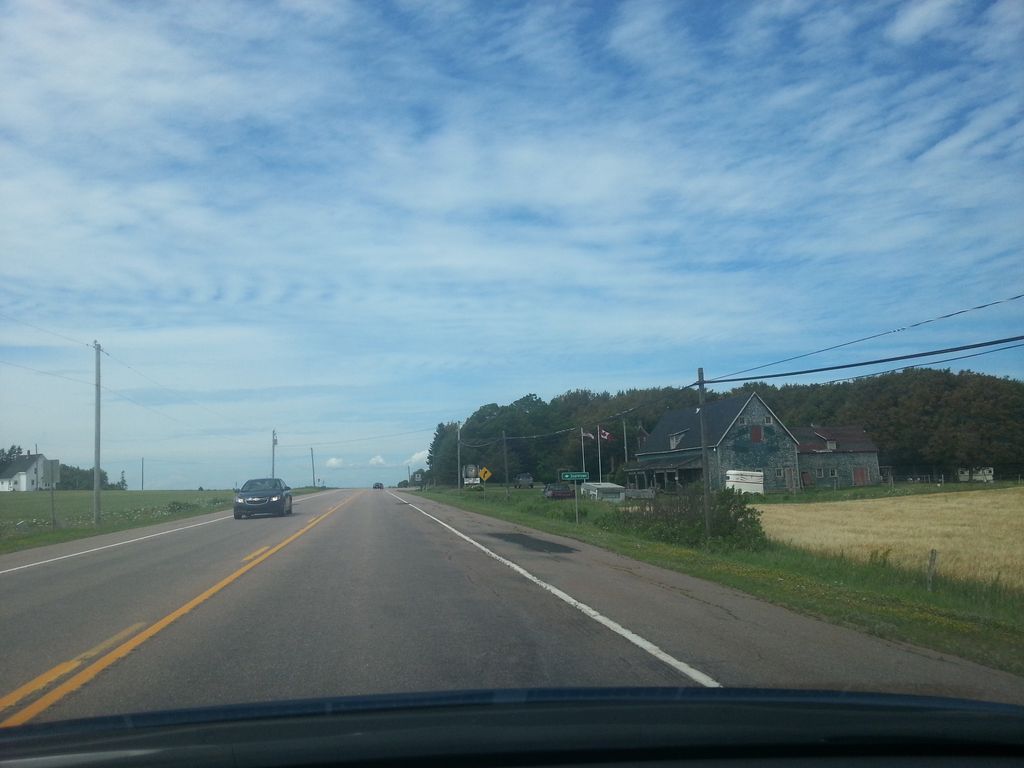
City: charlottetown